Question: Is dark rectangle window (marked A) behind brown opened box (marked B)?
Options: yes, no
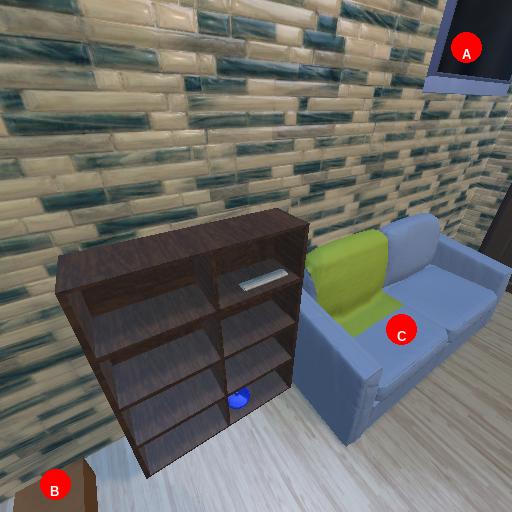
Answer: yes